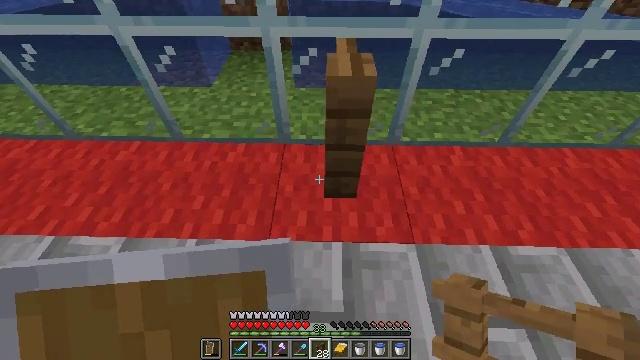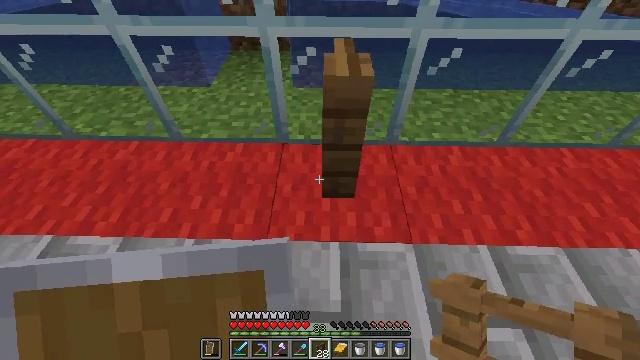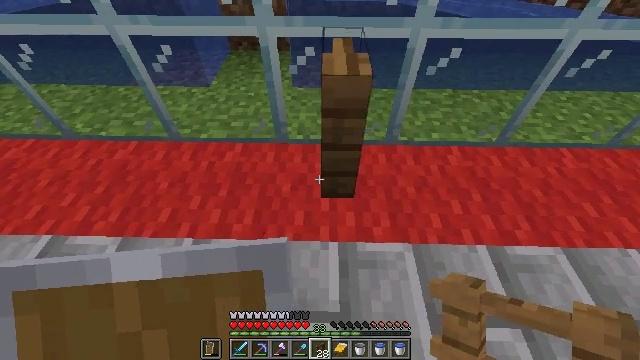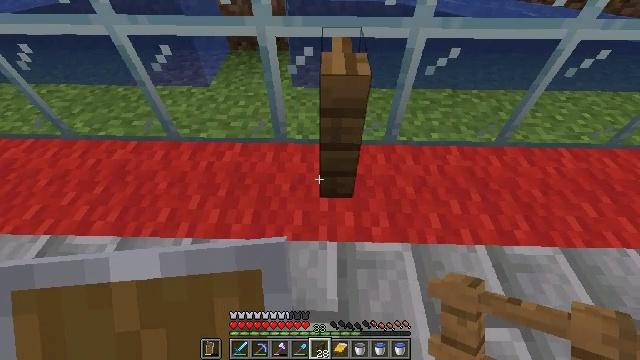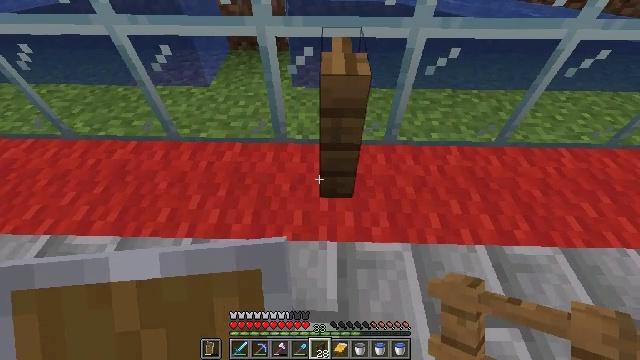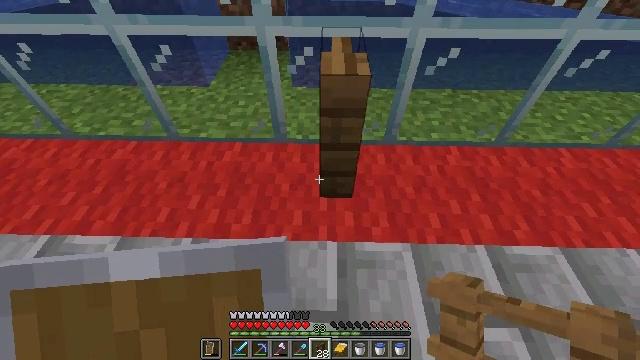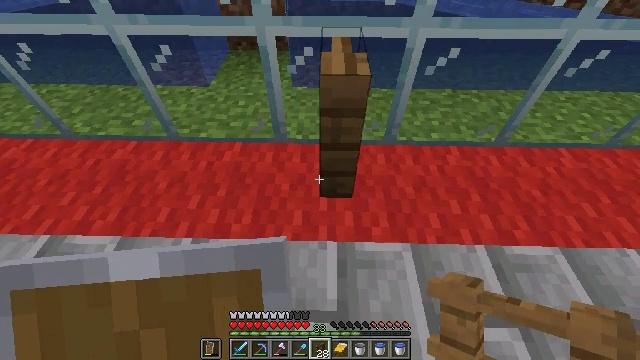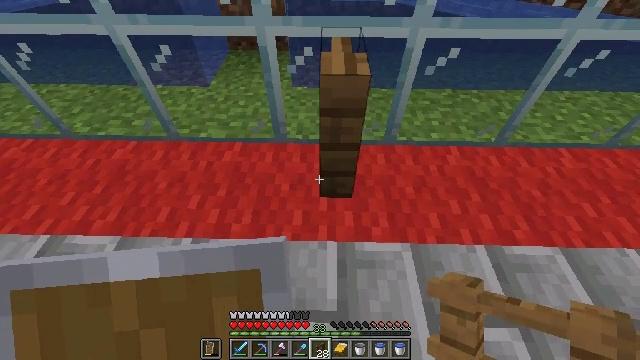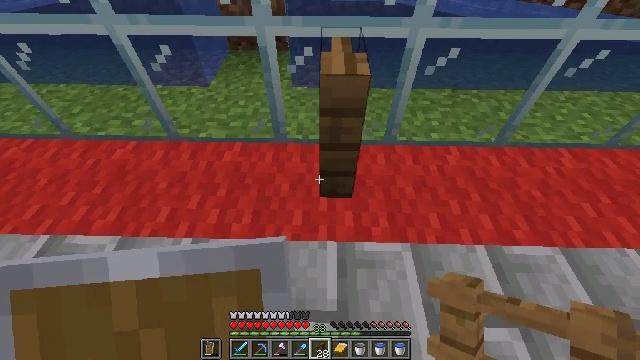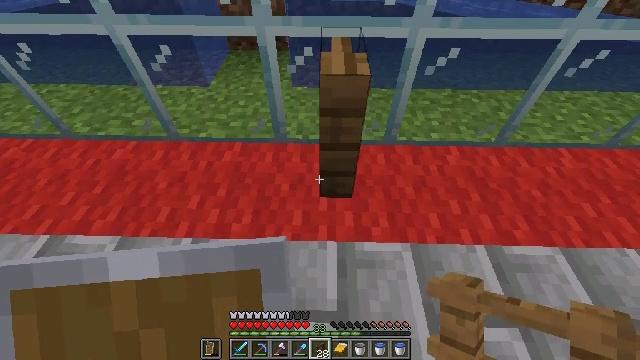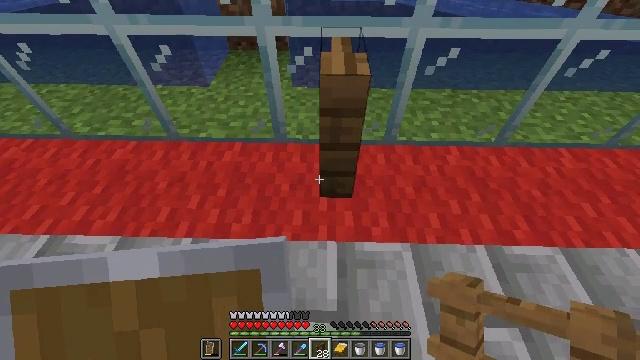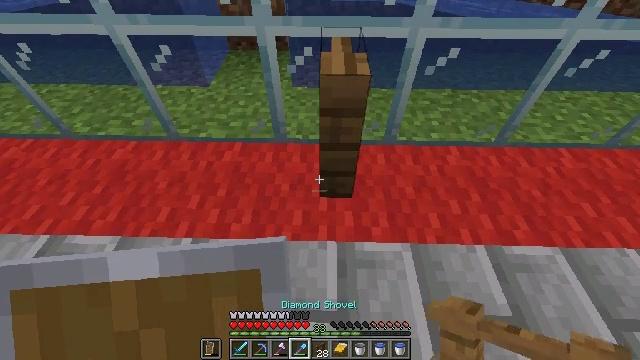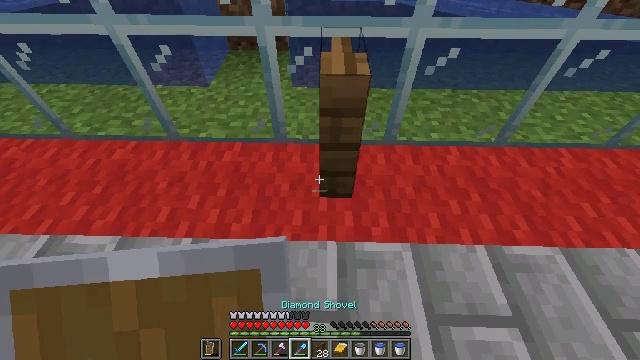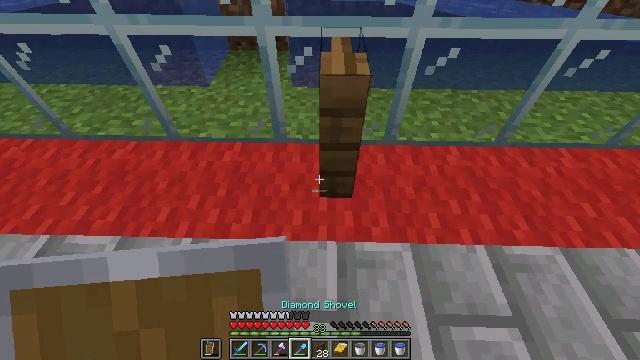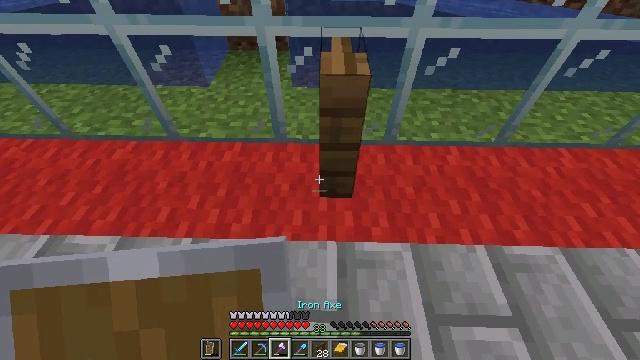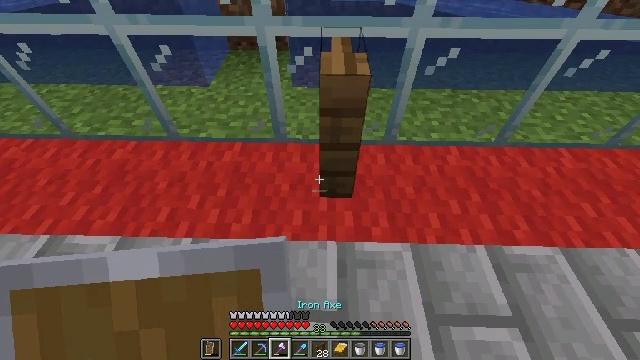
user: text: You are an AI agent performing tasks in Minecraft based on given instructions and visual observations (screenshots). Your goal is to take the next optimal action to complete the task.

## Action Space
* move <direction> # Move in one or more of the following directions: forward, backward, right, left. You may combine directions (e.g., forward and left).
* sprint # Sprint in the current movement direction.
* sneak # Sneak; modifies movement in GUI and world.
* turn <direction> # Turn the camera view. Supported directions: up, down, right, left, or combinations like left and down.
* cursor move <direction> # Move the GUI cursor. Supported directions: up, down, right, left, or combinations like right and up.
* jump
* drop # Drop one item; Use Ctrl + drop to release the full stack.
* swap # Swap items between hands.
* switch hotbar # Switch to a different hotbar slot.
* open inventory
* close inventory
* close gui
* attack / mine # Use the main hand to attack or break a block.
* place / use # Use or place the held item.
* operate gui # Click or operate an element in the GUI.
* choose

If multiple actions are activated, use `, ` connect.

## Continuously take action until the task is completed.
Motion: motion action
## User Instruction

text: Break the spruce fence to collect it.
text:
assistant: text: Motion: no_op
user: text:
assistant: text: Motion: no_op
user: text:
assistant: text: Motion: no_op
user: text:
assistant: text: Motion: no_op
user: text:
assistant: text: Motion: no_op
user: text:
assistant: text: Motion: no_op
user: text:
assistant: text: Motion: no_op
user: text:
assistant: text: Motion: no_op
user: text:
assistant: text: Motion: no_op
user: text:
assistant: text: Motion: no_op
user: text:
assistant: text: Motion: no_op
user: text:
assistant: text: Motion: no_op
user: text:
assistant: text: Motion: no_op
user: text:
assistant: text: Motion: no_op
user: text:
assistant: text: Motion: no_op
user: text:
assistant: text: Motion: no_op
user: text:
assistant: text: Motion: no_op
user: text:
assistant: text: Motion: no_op
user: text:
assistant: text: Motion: no_op
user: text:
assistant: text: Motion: no_op
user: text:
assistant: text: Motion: no_op
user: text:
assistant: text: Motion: turn right
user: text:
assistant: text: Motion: no_op
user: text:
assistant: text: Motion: attack / mine
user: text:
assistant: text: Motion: attack / mine
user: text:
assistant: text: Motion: attack / mine
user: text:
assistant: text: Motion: attack / mine
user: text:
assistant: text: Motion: attack / mine
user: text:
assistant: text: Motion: attack / mine
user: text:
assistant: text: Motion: attack / mine